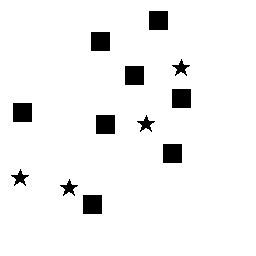
Squares: 8
Triangles: 0
Stars: 4
Total shapes: 12